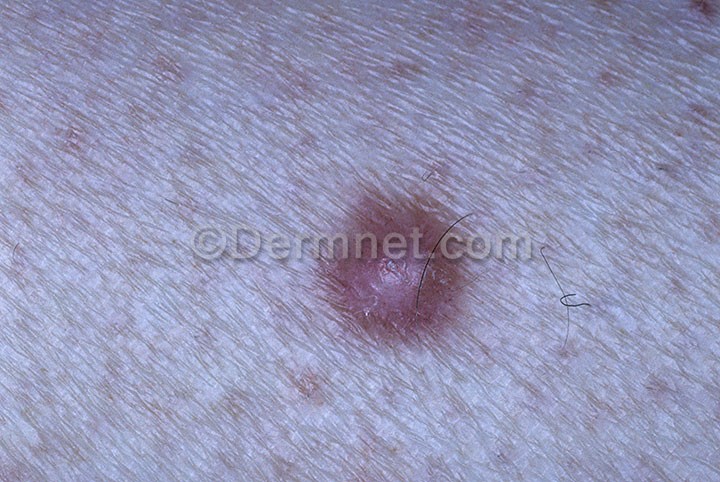
Disease: Seborrheic Keratoses and other Benign Tumors